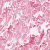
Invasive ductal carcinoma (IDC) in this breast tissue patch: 0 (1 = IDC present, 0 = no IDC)